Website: crate-barrel
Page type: delivery-shipping
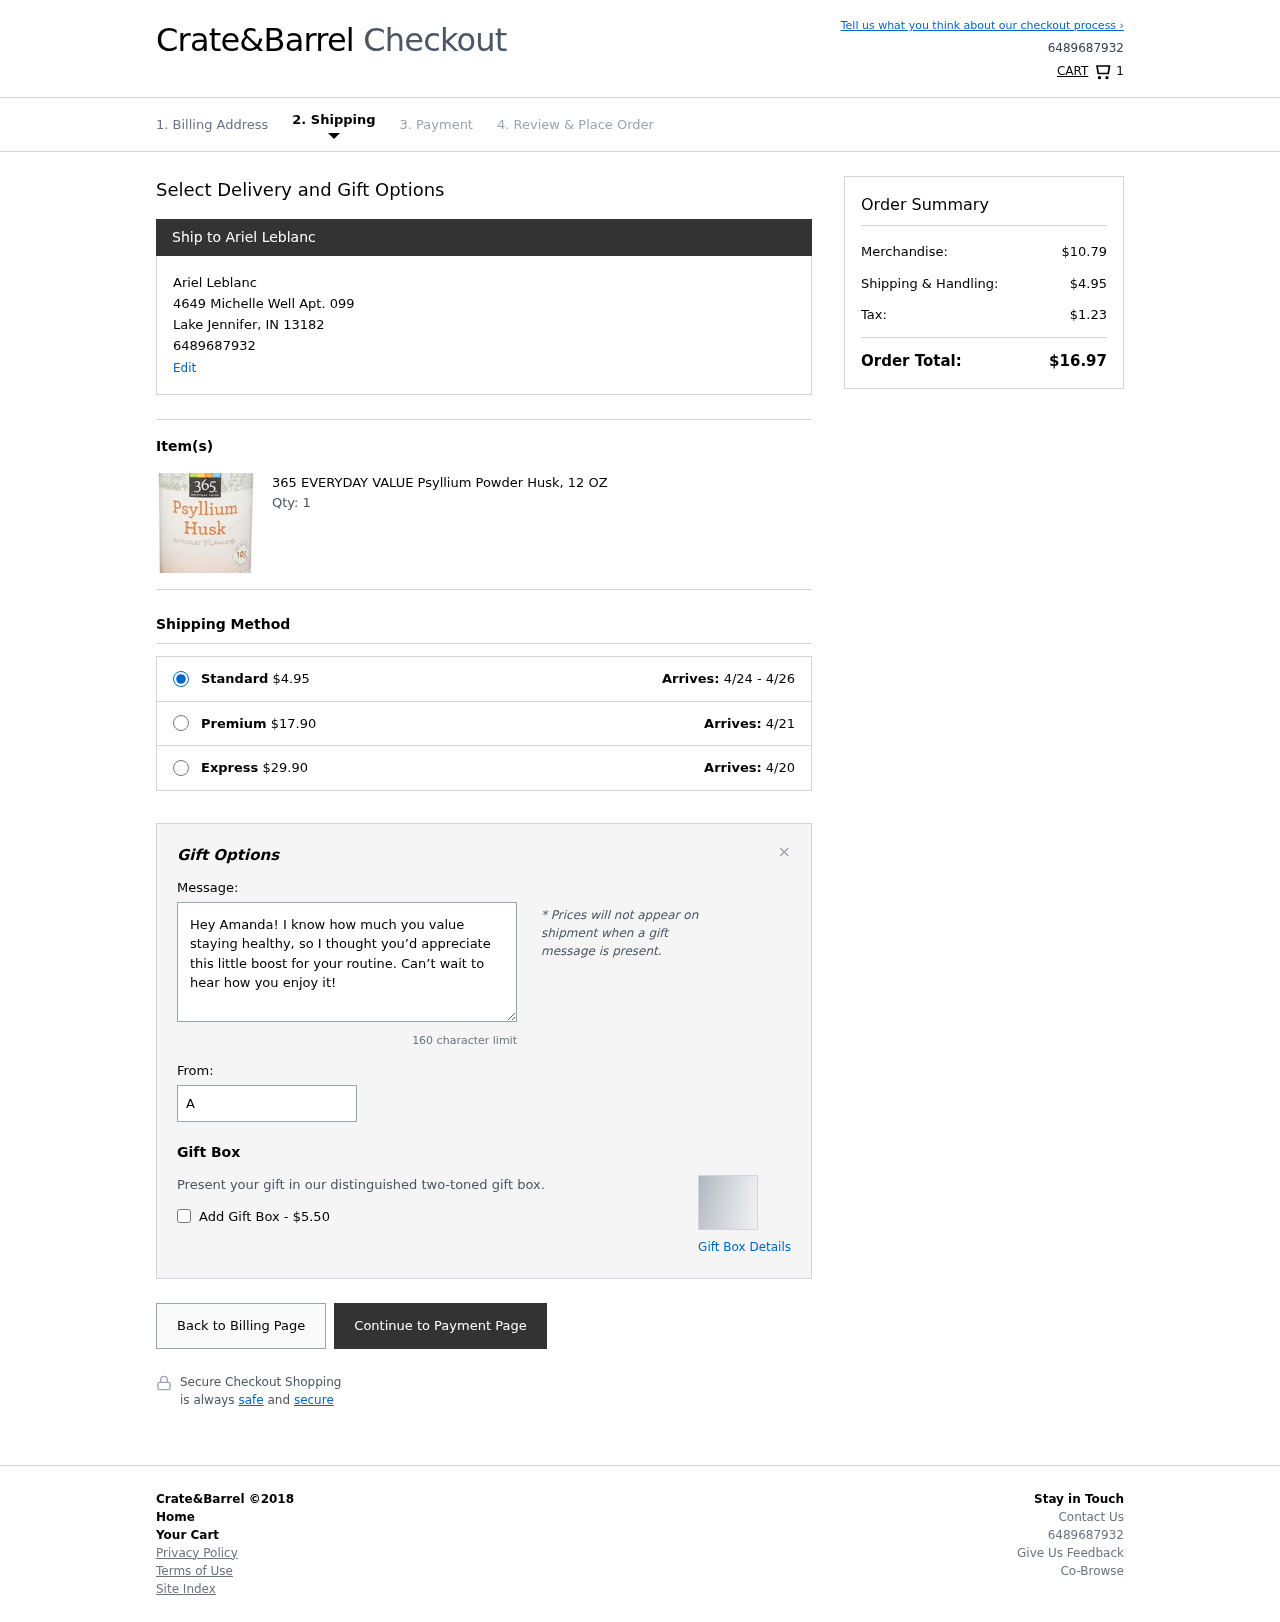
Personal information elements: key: PII_CITY
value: Lake Jennifer
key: PII_FULLNAME
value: Ariel Leblanc
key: PII_PHONE
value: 6489687932
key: PII_POSTCODE
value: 13182
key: PII_STATE_ABBR
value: IN
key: PII_STREET
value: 4649 Michelle Well Apt. 099
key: PII_FIRSTNAME
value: Ariel
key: PII_LASTNAME
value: Leblanc
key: PII_FULLNAME2
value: Ariel Leblanc
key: PII_FULLNAME3
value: Ariel Leblanc
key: PII_FIRSTNAME2
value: Ariel
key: PII_FIRSTNAME3
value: Ariel
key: PII_LASTNAME2
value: Leblanc
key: PII_LASTNAME3
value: Leblanc
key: PII_FIRSTNAME_DERIVED
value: Ariel
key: PII_LASTNAME_DERIVED
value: Leblanc
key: PII_FULLNAME_DERIVED
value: Ariel Leblanc
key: PII_NAME_FULL_DERIVED
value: Ariel Leblanc
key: PII_PHONE_LINE
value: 7932
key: PII_PHONE_SUFFIX
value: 7932
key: PII_PHONE2
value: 6489687932
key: PII_PHONE3
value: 6489687932
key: PII_PHONE_NUMERIC
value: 6489687932
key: PII_PHONE_LINE_NUMERIC
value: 7932
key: PII_PHONE_SUFFIX_NUMERIC
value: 7932
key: PII_PHONE2_NUMERIC
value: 6489687932
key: PII_PHONE3_NUMERIC
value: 6489687932
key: PII_PHONE_DIGITS
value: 6489687932
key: PII_PHONE_LAST4
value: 7932
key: PII_GIFT_MESSAGE
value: Hey Amanda! I know how much you value staying healthy, so I thought you’d appreciate this little boost for your routine. Can’t wait to hear how you enjoy it!
Product elements: key: PRODUCT1_NAME
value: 365 EVERYDAY VALUE Psyllium Powder Husk, 12 OZ
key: PRODUCT1_QUANTITY
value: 1
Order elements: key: ORDER_NUM_ITEMS
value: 1
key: ORDER_SHIPPING_COST
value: $4.95
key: ORDER_DELIVERY_DATE
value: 4/24 - 4/26
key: PREMIUM_SHIPPING_COST
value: $17.90
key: PREMIUM_DELIVERY_DATE
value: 4/21
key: EXPRESS_SHIPPING_COST
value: $29.90
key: EXPRESS_DELIVERY_DATE
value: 4/20
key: ORDER_SUBTOTAL
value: $10.79
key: ORDER_SHIPPING_COST2
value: $4.95
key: ORDER_TAX
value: $1.23
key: ORDER_TOTAL
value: $16.97